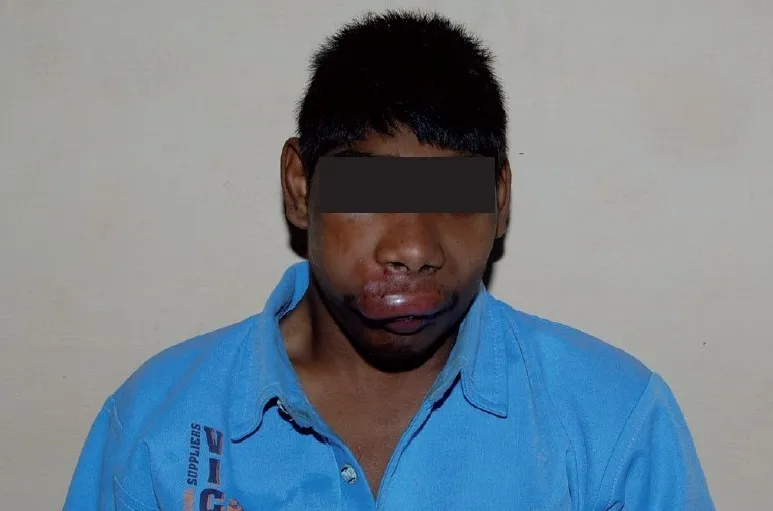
Appearance of the patient at the time of presentation.
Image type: medical_photograph (other_medical_photograph)